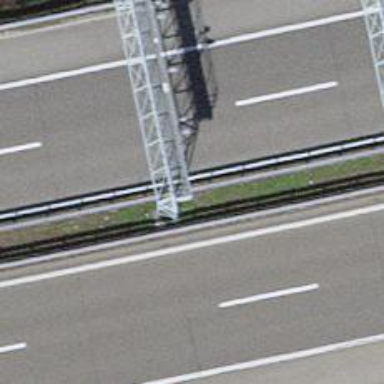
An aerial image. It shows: Toll enforcement gantry.